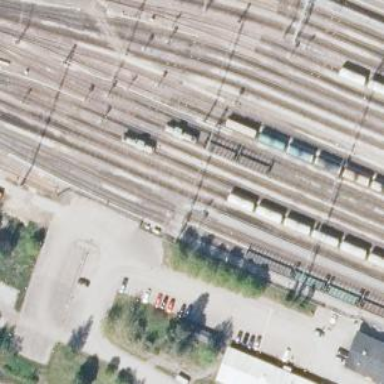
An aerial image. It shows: Railway crossing with saltire marking.